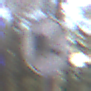
Verkehrszeichen: EndeUeberholverbotKraftfahrzeuge
Umgebung: Outdoor, Nature
Tageszeit: MorningAfternoon
Wetter: Clear
Licht: Natural
Jahreszeit: Winter
Kontrast: HighContrast